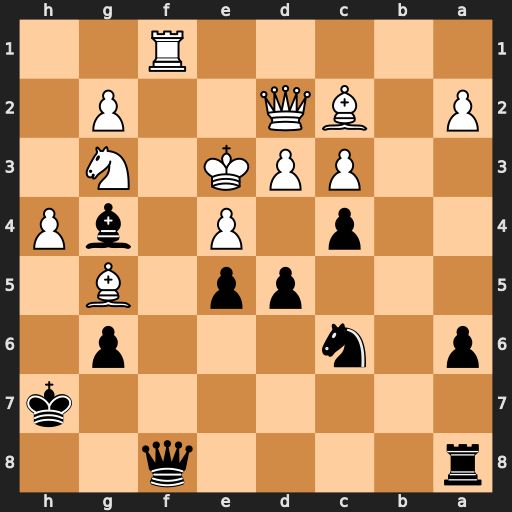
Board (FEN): r4q2/7k/p1n3p1/3pp1B1/2p1P1bP/2PPK1N1/P1BQ2P1/5R2
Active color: b
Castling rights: -
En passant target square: -
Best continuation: d4+ cxd4 exd4#